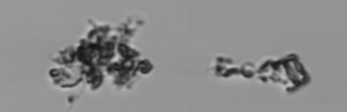
Label: detritus